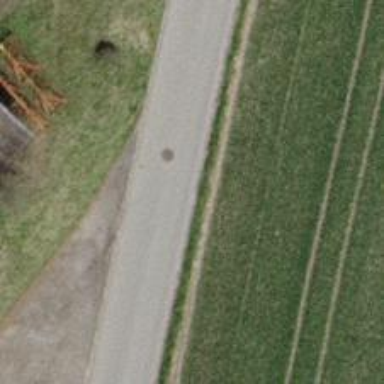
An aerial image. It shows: Asphalt road classified as tertiary.